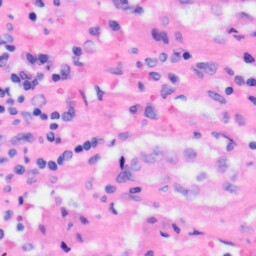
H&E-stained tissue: Liver